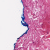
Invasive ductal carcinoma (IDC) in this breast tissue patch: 0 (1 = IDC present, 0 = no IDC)